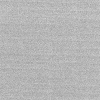
Atmospheric dust classification: dusty